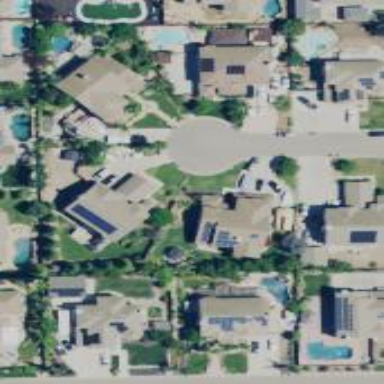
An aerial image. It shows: This residential area consists of single-family homes.